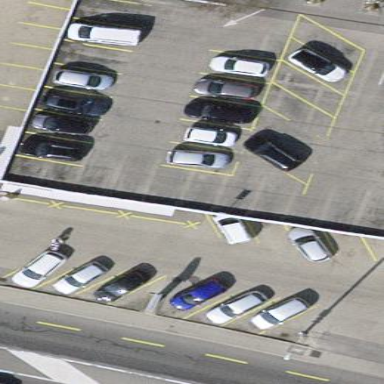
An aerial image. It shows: Parking area with surface.